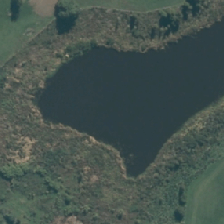
Land cover: lake_pond